Interaction volume radius: 10 \u00c5
Interaction volume height: 25 \u00c5
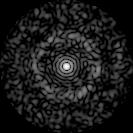
Disorder parameter: 0.8339